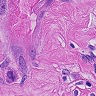
Metastatic tissue present: yes